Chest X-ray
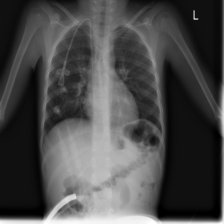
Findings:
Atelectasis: negative
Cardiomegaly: negative
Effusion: negative
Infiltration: negative
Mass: negative
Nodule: negative
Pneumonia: negative
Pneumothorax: negative
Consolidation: negative
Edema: negative
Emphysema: negative
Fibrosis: negative
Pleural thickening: negative
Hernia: negative